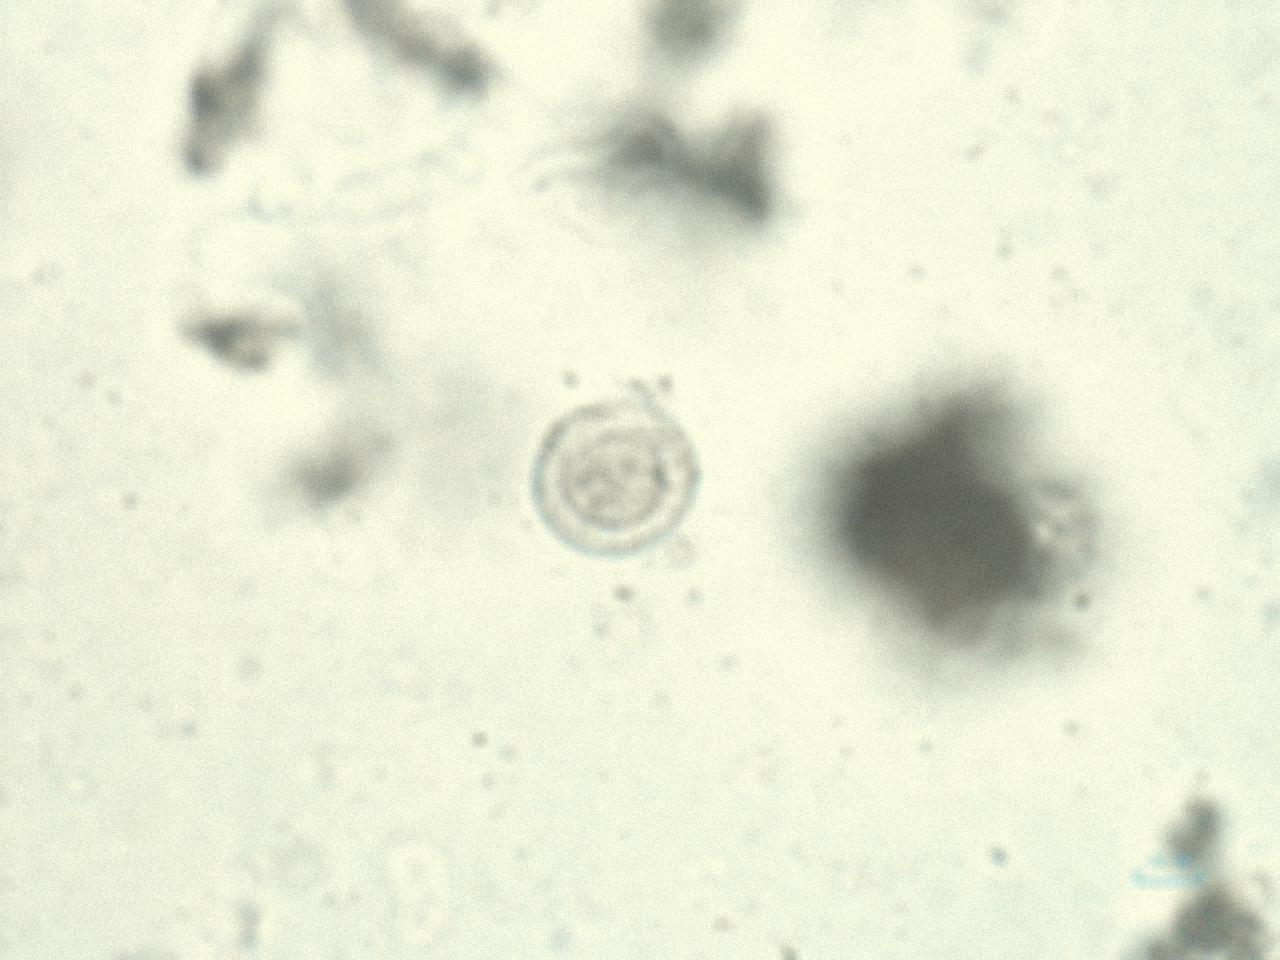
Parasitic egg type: Hymenolepis nana